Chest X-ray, PA view. Patient: 18 years old, sex M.
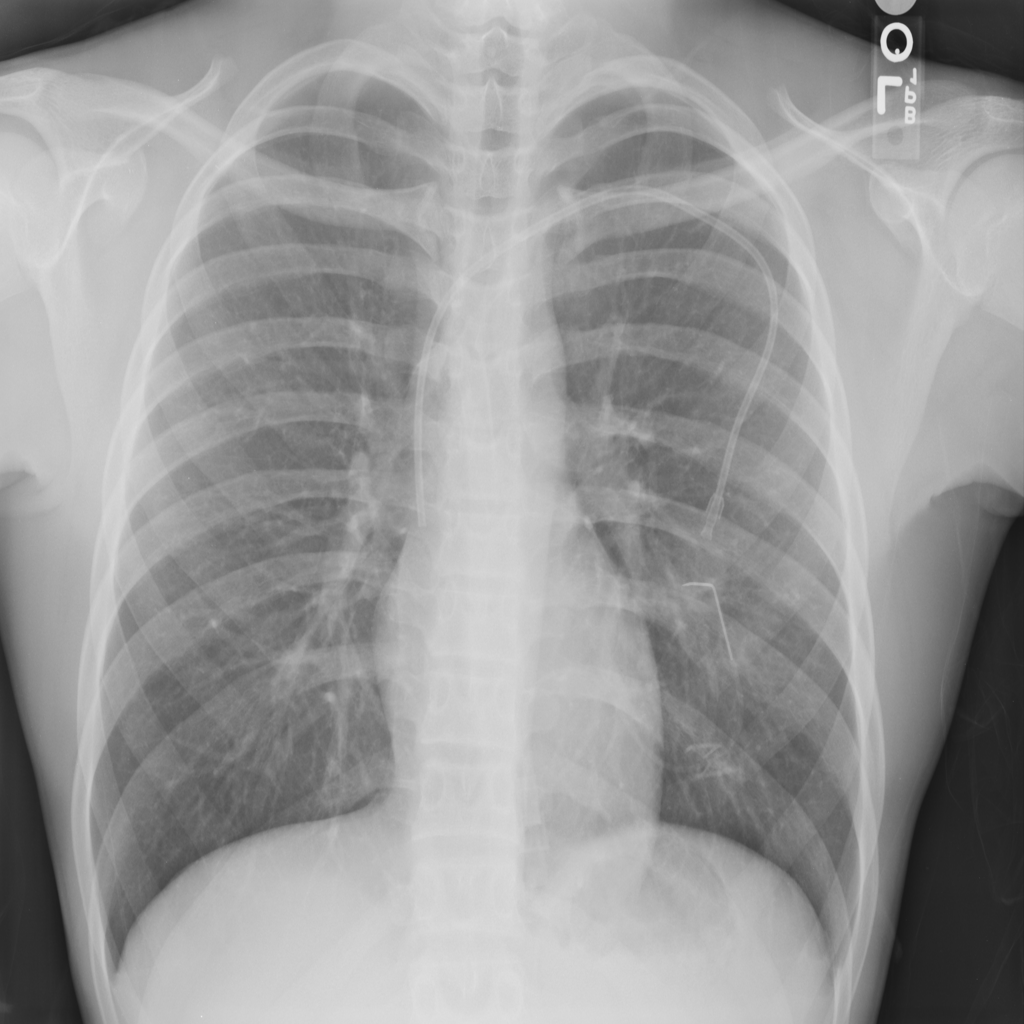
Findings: No Finding